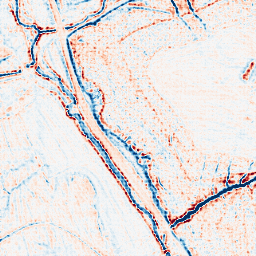
Category: edge_preserving
Decomposition family: bilateral
Decomposition parameters: d: 9
sigma_color: 75
sigma_space: 100
Upsampling method: sinc_hamming
Upsampling parameters: scale: 8
kernel_size: 8
Upsampling scale: 8